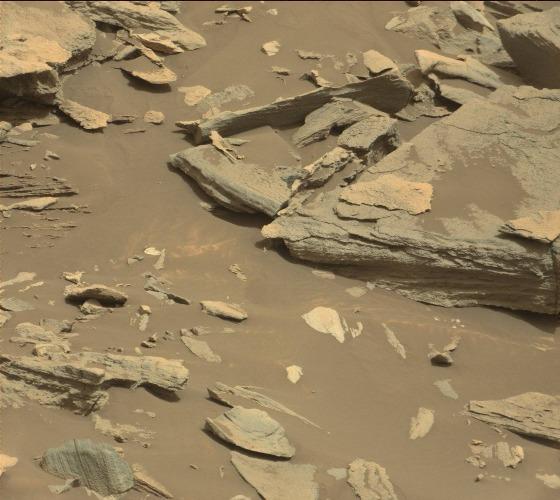
Terrain classes present: Bedrock, Gravel / Sand / Soil, Rock, Shadow